Question: I create a custom UIView Object using the interface builder. This view contains a UILabel and an UIImageView.
I placed this object using interface builder in a ViewController and set the class of the UIView to UIViewLabelImage. I referenced the UILabel and an UIImageView in that class .h file .
I also create a CustomOutlet to manipulate this new UIViewLabelImage Object.

I managed to retrieve the object UIViewLabelImage using :
'''
UIViewLabelImage *view = (UIViewLabelImage *)[self.view viewWithTag:101];
//or using self.CustomOutlet.
'''
I'am able to change the view, the text and image everything works great.
'''
self.CustomOutlet.img.backgroundColor = [UIColor redColor];
'''
If i want to add another UIViewLabelImage programmatically it works too. I Retrieve that newly created object using the new tag for example.
But i have a problem when i try to copy the UIViewLabelImage. The copy work and the object presented on the screen is the same as the first one but i am not able to change the text or image of that label.
This is because the copyOFLabel.text and copyOFLabel.img are nil.
'''
UIViewLabelImage *copyOFLabel = [NSKeyedUnarchiver unarchiveObjectWithData:
[NSKeyedArchiver archivedDataWithRootObject:self.CustomOutlet]];
copyOFLabel.tag = 11;
//copyOfLabel.text == nil
copyOFLabel.text.text = @"Copy Label";
copyOFLabel.backgroundColor = [UIColor greenColor];
copyOFLabel.frame = CGRectOffset(copyOFLabel.frame, 100, 200);
//view Added same as self.CustomOutlet expect for the background color set to green
[self.view addSubview:copyOFLabel];
'''
Is there a way to copy that UIViewLabelImage and keep the image and text referenced in the text and img properties of the UIViewLabelImage variable ?
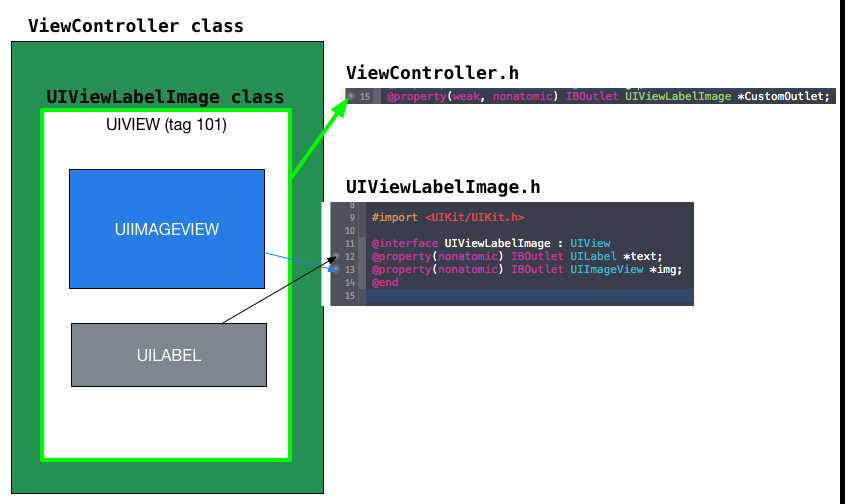
Answer: All you're doing is creating a new class, setting some variables that you can change using IB. So after your viewWillAppear in your class you have a reference to that specific object and it's values that were in IB (image, text, etc). Now that you have a reference to your existing object you just need to set those same values to the newly created one. If you are looking to clone the exact view then that's a different answer.
'''
newCustomObject.img = self.CustomOutlet.img
// and so on
'''
If you're looking to create a "clone" of your existing view you can do that with NSKeyedArchiver in some cases.
'''
id copyOfView =
[NSKeyedUnarchiver unarchiveObjectWithData:[NSKeyedArchiver archivedDataWithRootObject:originalView]];
'''